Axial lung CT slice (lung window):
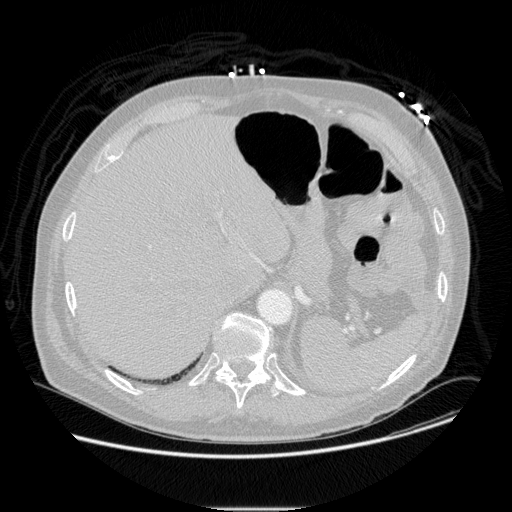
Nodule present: no